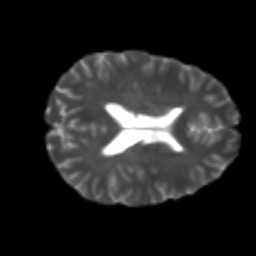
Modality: T2w
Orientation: axial
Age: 23
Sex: male
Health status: healthy
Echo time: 0.074 s